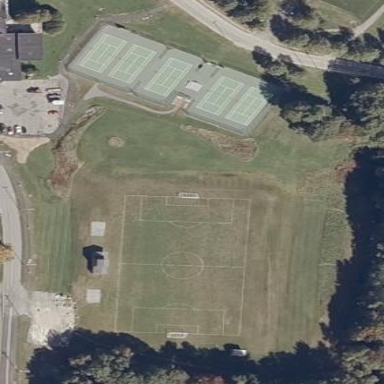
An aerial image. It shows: Soccer pitch for leisure land activities.